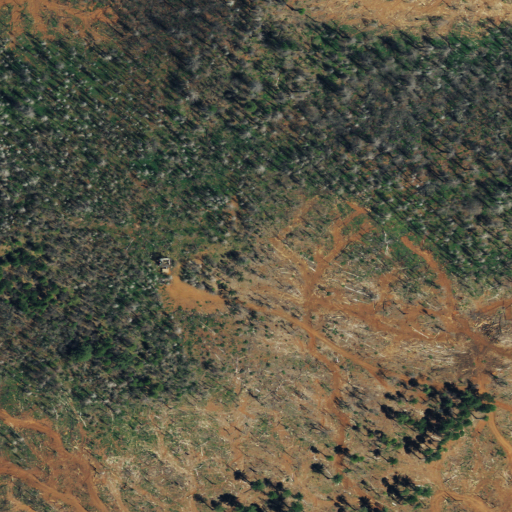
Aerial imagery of mountain in California named Big Bar Mountain containing shrub and grassland